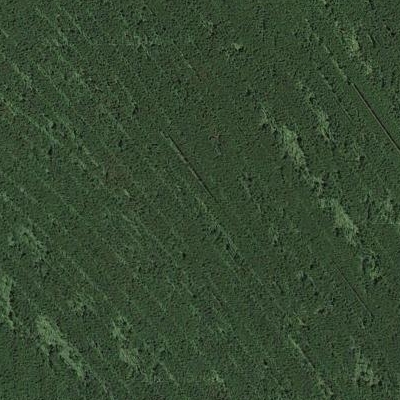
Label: bField